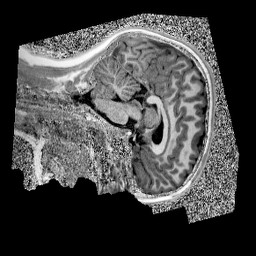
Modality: UNIT1
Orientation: sagittal
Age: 11
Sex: female
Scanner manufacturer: siemens
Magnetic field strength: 3 T
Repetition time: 4 s
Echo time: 0.00299 s